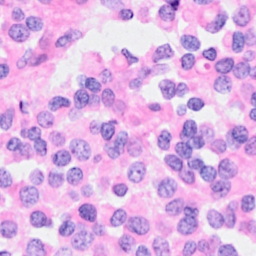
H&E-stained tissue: Breast